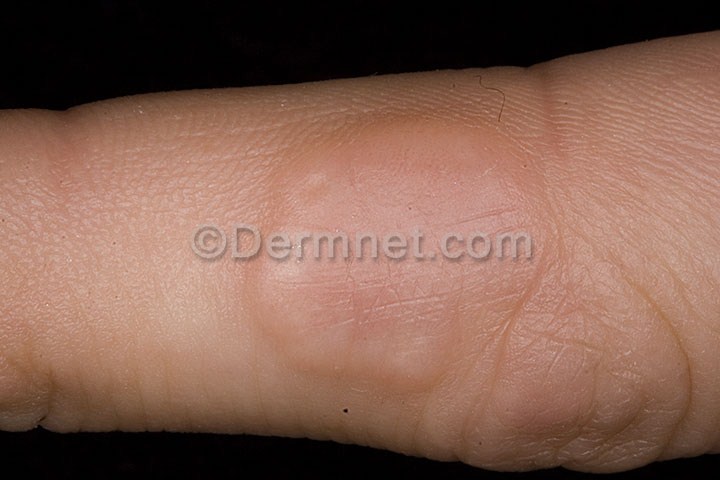
Disease: Systemic Disease